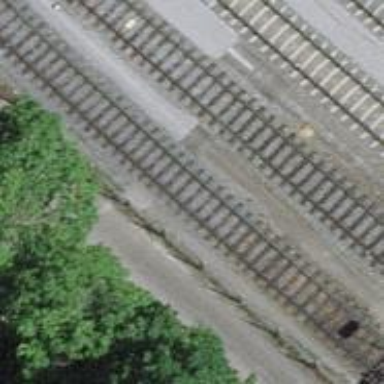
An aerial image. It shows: Electrified rail siding with contact line.